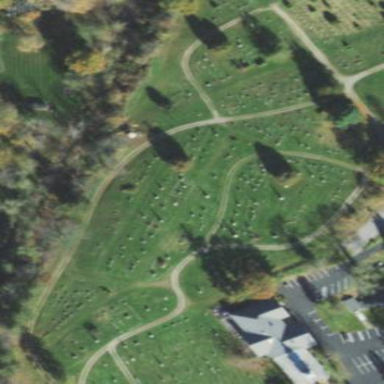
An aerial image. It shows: Cemetery.